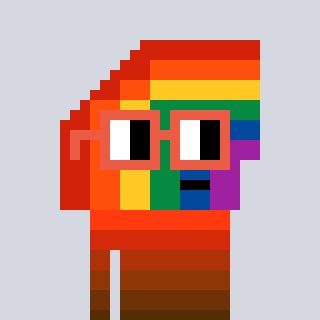
a pixel art character with square orange glasses, a rainbow-shaped head and a peachy-colored body on a cool background